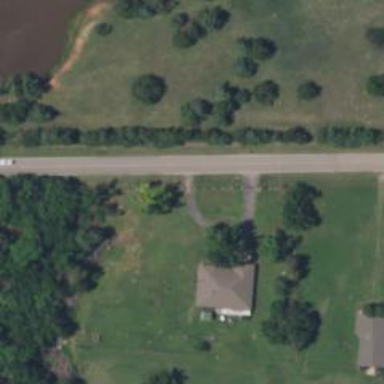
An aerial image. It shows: Driveway leading to service road.